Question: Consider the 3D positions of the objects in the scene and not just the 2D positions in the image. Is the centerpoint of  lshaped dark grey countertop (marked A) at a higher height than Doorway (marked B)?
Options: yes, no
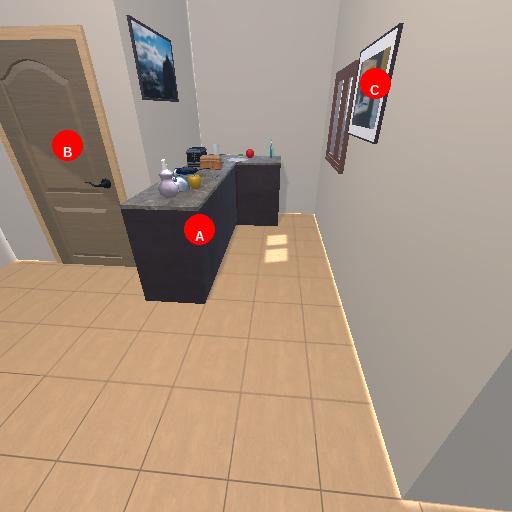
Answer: yes